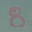
Label: 8